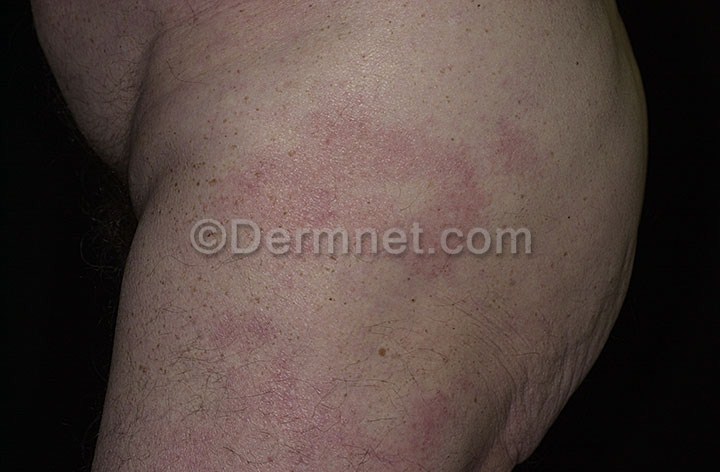
Disease: Actinic Keratosis Basal Cell Carcinoma and other Malignant Lesions